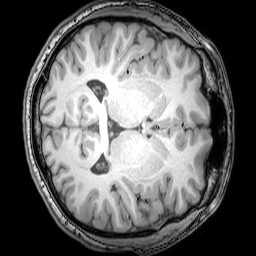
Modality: T1w
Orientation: axial
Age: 22
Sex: male
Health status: healthy
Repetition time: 0.081 s
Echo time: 0.037 s